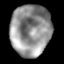
Tissue: lung
Cell type: Endothelial cells
Senescence score: 0.2208
Nuclear area (px): 2010
Mean DAPI intensity: 145.142